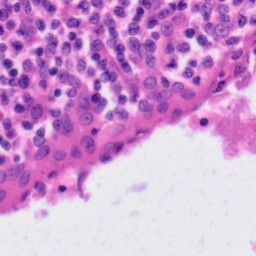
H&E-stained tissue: Tonsil